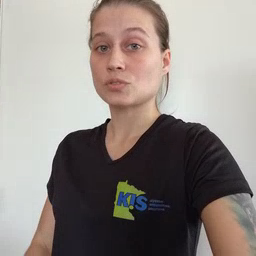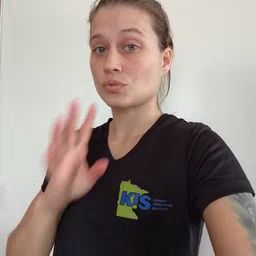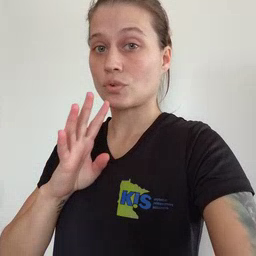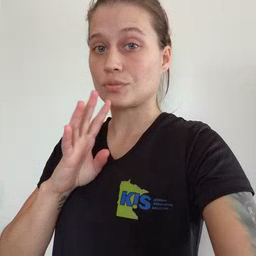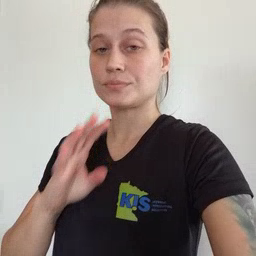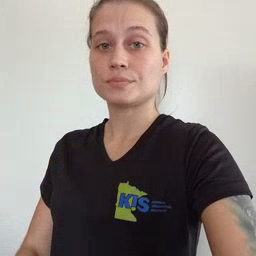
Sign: talk